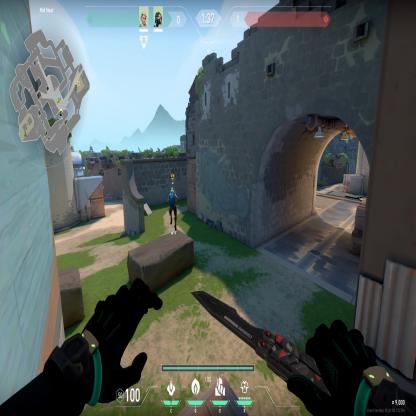
Label: teammate